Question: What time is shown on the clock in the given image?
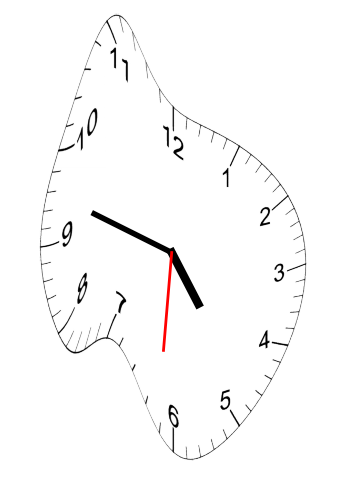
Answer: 04:47:31